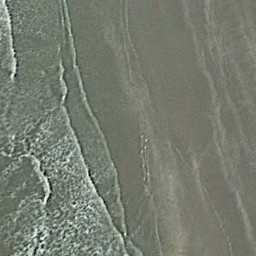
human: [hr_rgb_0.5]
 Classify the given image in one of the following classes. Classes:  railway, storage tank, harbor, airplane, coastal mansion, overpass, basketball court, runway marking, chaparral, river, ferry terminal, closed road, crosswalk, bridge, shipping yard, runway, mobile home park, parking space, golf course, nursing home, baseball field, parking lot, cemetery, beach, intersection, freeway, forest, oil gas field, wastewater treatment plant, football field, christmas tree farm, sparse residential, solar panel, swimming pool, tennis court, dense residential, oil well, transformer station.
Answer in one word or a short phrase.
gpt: beach